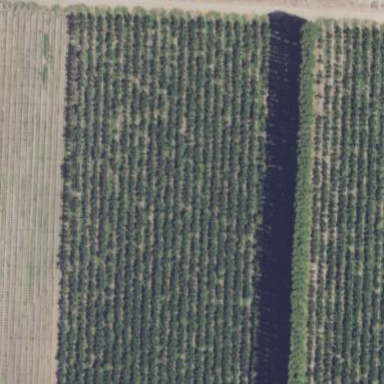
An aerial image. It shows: Vineyard where grapes are grown.